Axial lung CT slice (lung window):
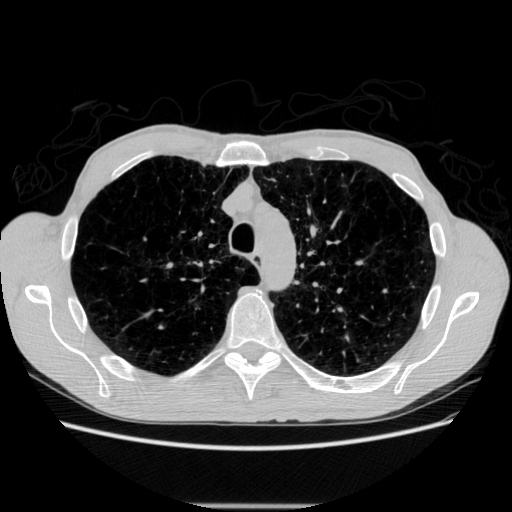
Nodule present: no